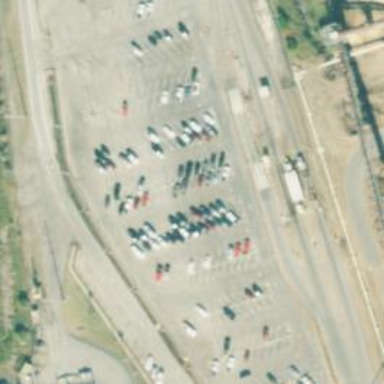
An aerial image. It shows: Weighbridge facility.